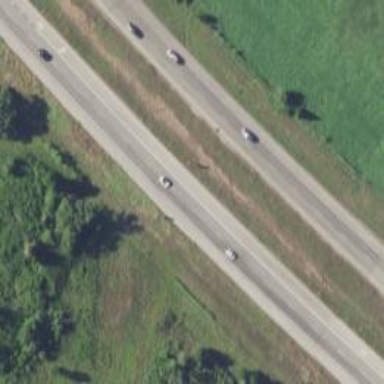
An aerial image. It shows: Expressway with asphalt surface categorized as trunk highway.